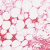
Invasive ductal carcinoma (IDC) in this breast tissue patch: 0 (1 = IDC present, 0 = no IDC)